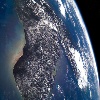
Label: land